Aerial crown-view tile of a tropical tree (Barro Colorado Island, Panama), acquired 20250217:
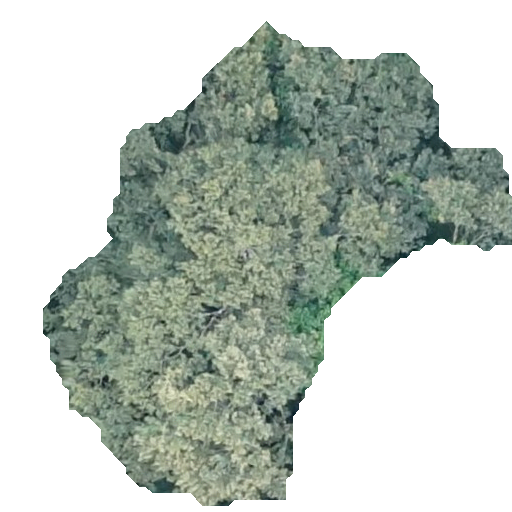
Species: Guazuma ulmifolia
GBIF accepted scientific name: Guazuma ulmifolia
Crown area: 181.824 m²